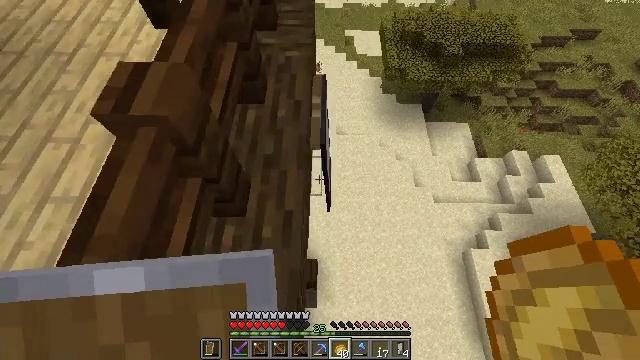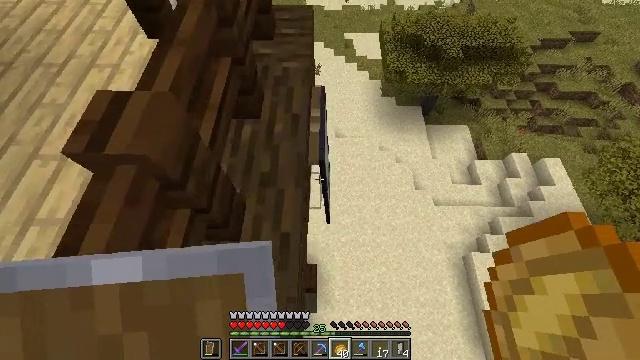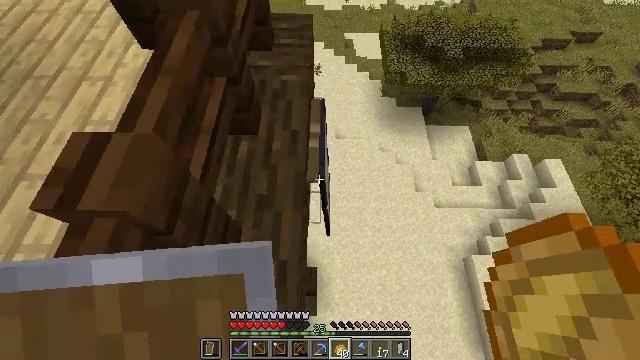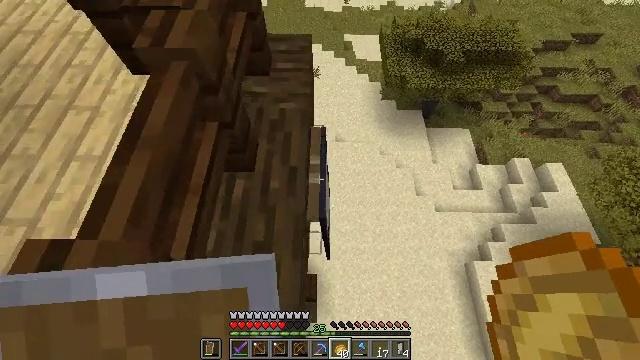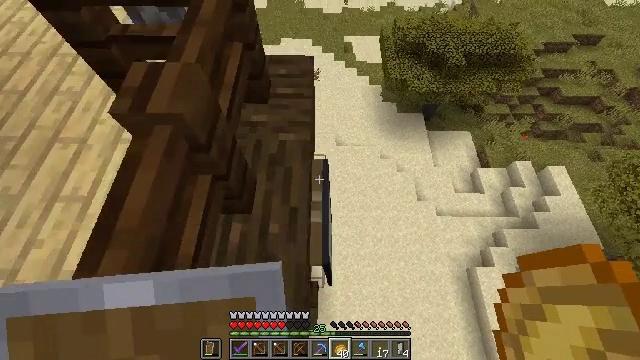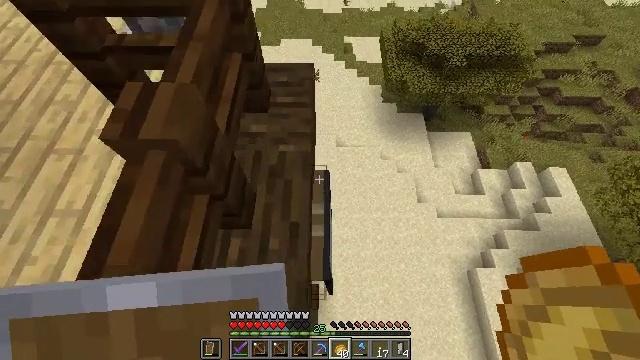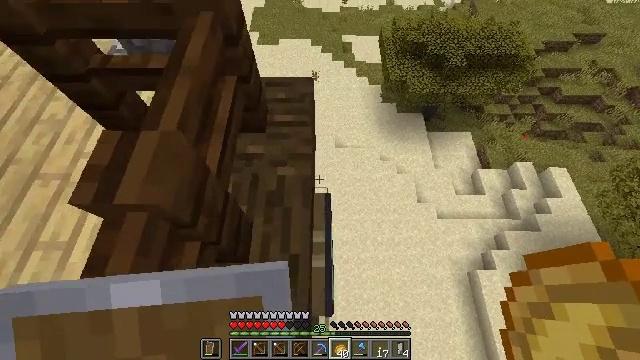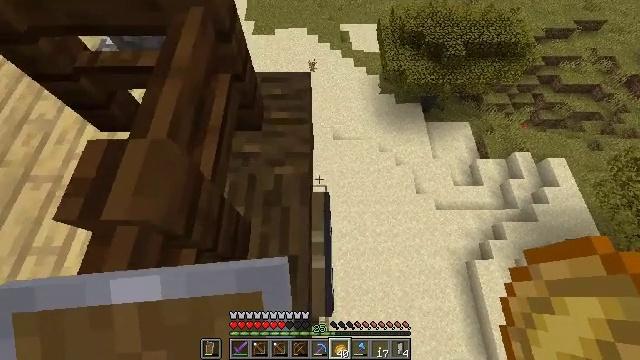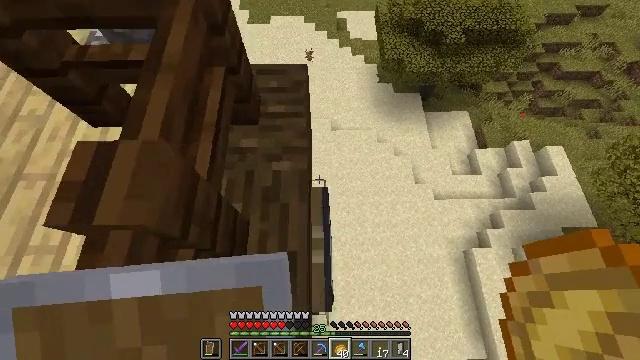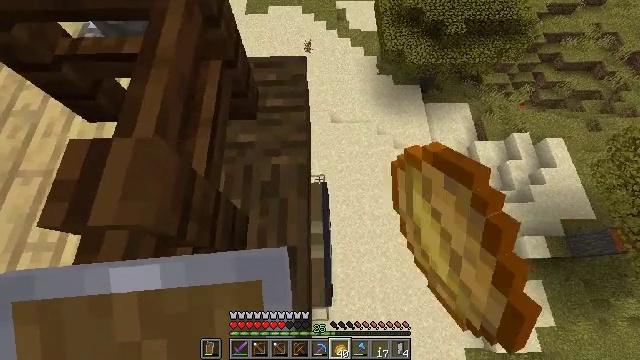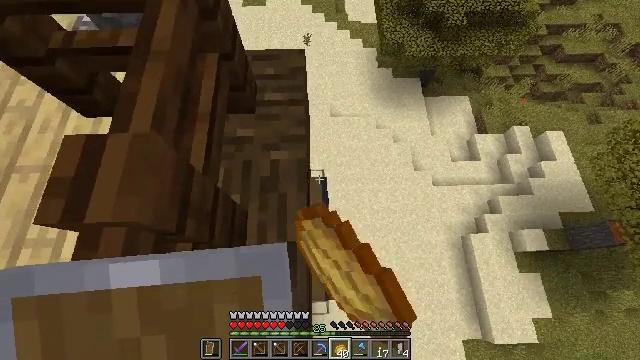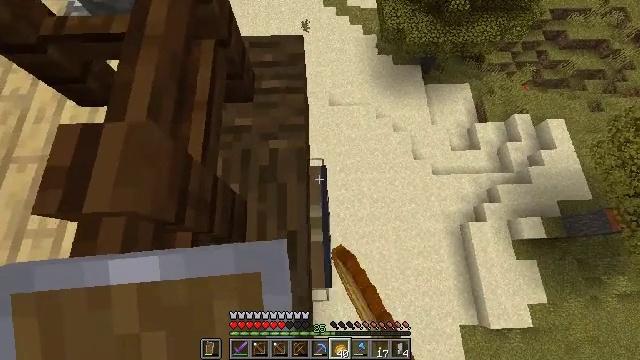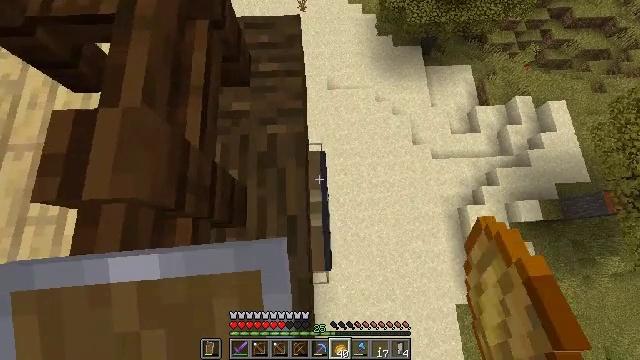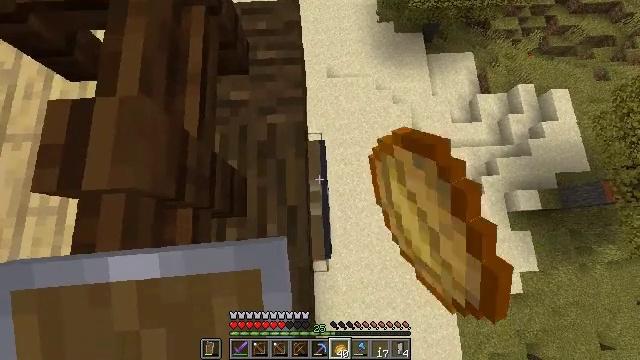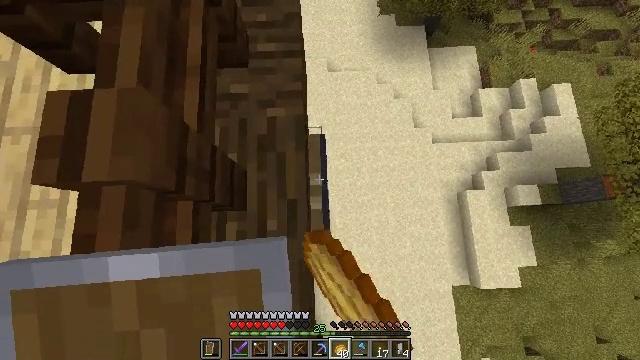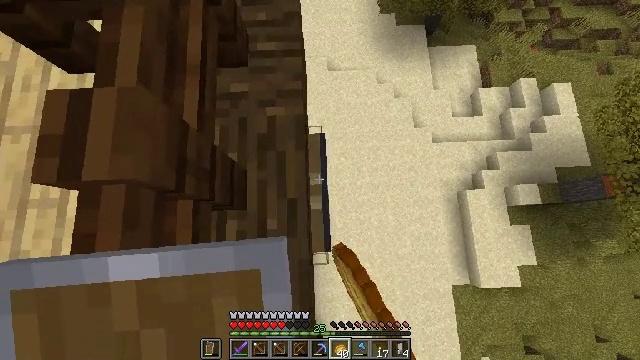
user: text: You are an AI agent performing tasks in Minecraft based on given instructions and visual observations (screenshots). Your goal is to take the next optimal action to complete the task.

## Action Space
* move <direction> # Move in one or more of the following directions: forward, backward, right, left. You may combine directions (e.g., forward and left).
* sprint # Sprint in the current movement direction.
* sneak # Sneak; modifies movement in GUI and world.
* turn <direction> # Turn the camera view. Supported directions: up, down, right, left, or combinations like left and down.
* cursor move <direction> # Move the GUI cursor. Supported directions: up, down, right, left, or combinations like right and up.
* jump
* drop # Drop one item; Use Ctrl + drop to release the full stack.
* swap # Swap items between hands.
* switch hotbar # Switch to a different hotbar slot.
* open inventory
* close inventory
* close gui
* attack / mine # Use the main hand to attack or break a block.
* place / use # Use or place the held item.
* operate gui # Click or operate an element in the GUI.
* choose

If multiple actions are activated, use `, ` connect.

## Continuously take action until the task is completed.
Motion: motion action
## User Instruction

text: Remove the white wall banner from its place.
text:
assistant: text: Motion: move forward
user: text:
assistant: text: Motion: move forward
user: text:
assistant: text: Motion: move forward
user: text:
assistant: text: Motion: move forward
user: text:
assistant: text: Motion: move forward
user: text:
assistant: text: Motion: no_op
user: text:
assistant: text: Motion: turn down
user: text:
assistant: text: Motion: turn down, attack / mine
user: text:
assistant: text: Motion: turn down, attack / mine
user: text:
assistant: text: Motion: turn down, attack / mine
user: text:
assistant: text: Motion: turn down, attack / mine
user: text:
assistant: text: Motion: turn down, attack / mine
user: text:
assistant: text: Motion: turn down, attack / mine
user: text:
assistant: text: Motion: turn down, attack / mine
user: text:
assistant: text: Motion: attack / mine
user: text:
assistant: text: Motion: attack / mine
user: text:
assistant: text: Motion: attack / mine
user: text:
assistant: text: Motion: attack / mine
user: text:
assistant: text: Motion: attack / mine
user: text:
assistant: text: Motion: attack / mine
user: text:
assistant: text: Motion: attack / mine
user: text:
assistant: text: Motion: attack / mine
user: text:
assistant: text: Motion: attack / mine
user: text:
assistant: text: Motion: attack / mine
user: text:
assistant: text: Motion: attack / mine
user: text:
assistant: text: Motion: attack / mine
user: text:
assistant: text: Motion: turn left and up, attack / mine
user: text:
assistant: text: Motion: turn left and up, attack / mine
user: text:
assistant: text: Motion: attack / mine
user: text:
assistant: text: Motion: attack / mine